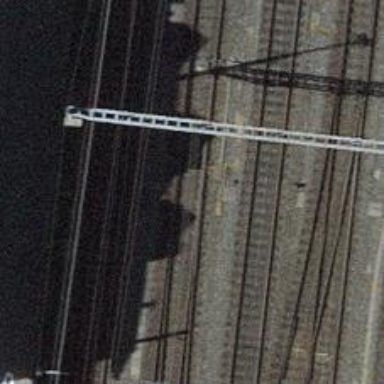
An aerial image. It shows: Single railway track with electrified contact line.